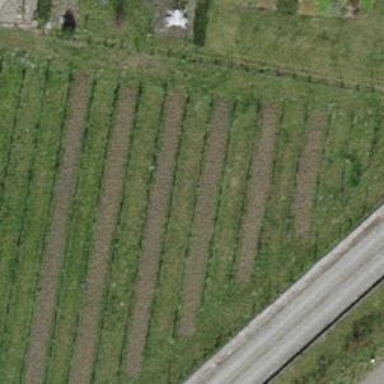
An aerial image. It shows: Vineyard with grape crops.